Question: I am new to using bootstrap 3 and experimenting to get this work. but I am not there quite yet.
I want to have dropdown log-in in navbar as shown <URL>. but this is for bootstrap 2.* and does not work in bootstrap 3.
My current attempt here:
'''
<!DOCTYPE html>
<html lang="en">
<head>
<meta charset="UTF-8">
<title>SiteTitle</title>
<meta name"viewport" content="width=device-width, initial-scale=1.0">
<meta name="description" content="">
<meta name="keywords" content="">
<link href="http://netdna.bootstrapcdn.com/bootstrap/3.1.1/css/bootstrap.min.css" rel="stylesheet">
<script type="text/javascript" src="http://code.jquery.com/jquery-latest.js"></script>
<script type="text/javascript" src="http://netdna.bootstrapcdn.com/bootstrap/3.1.1/js/bootstrap.min.js"</script>
<script>
$(document).ready(function()
{
//Handles menu drop down
$('.dropdown-menu').find('form').click(function (e) {
e.stopPropagation();
});
});
</script>
<style>
.navbar .nav > li > .dropdown-menu::before {
position: absolute;
top: -7px;
left: 9px;
display: inline-block;
border-right: 7px solid transparent;
border-bottom: 7px solid #CCC;
border-left: 7px solid transparent;
border-bottom-color: rgba(0, 0, 0, 0.2);
content: '';
}
.navbar .nav > li > .dropdown-menu::after {
position: absolute;
top: -6px;
left: 10px;
display: inline-block;
border-right: 6px solid transparent;
border-bottom: 6px solid white;
border-left: 6px solid transparent;
content: '';
}
</style>
</head>
<body>
<div class="navbar-collapse collapse">
<ul class="nav navbar-nav navbar-right">
<li class="dropdown">
<a href="#" class="dropdown-toggle" id="register" data-toggle="dropdown">Login <b class="caret"></b></a>
<div class="dropdown-menu" style="width: 400px">
<form style="margin: 0px" accept-charset="UTF-8" action="/sessions" method="post"><div style="margin:0;padding:0;display:inline"><input name="utf8" type="hidden" value="&#x2713;" /><input name="authenticity_token" type="hidden" value="4L/A2ZMYkhTD3IiNDMTuB/fhPRvyCNGEsaZocUUpw40=" /></div>
<fieldset class='textbox' style="padding:10px">
<input style="margin-top: 8px" type="text" placeholder="Username" />
<input style="margin-top: 8px" type="password" placeholder="Passsword" />
<input class="btn-primary" name="commit" type="submit" value="Log In" />
</fieldset>
</form>
</div> <!-- /dropdown-menu -->
</li> <!-- /dropdown -->
<!--(here goes another dropdown)-->
</ul>
</div><!-- /navbar-collapse -->
</body>
</html>
'''
It isn't like what is above;

How to fix this. or any link to code snippet that works with bootstrap 3 would be nice
Thanks
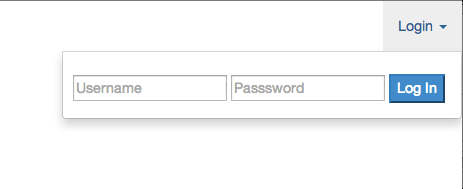
Answer: I built it back, based on bootstrap 3 drop-down component : <URL>
EDIT AFTER COMMENT
'''
<div class="navbar-collapse collapse">
<div class="navbar-right">
<div class="btn-group">
<button type="button" class="btn btn-success dropdown-toggle" data-toggle="dropdown">
Login <span class="caret"></span>
</button>
<div class="dropdown-menu" >
<div class="col-sm-12">
<div class="col-sm-12">
Login
</div>
<div class="col-sm-12">
<input type="text" placeholder="Uname or Email" onclick="return false;" class="form-control input-sm" id="inputError" />
</div>
<br/>
<div class="col-sm-12">
<input type="password" placeholder="Password" class="form-control input-sm" name="password" id="Password1" />
</div>
<div class="col-sm-12">
<button type="submit" class="btn btn-success btn-sm">Sign in</button>
</div>
</div>
</div>
</div>
</div>
</div>
'''